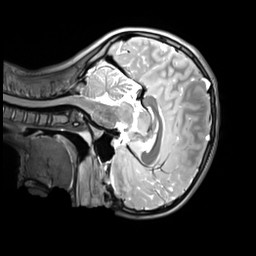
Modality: T2w
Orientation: sagittal
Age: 12
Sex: female
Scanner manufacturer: siemens
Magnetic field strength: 3 T
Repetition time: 3.2 s
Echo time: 0.408 s